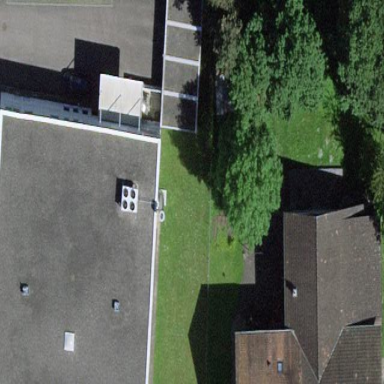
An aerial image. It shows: Commercial building.